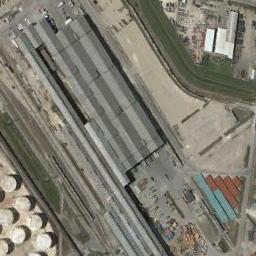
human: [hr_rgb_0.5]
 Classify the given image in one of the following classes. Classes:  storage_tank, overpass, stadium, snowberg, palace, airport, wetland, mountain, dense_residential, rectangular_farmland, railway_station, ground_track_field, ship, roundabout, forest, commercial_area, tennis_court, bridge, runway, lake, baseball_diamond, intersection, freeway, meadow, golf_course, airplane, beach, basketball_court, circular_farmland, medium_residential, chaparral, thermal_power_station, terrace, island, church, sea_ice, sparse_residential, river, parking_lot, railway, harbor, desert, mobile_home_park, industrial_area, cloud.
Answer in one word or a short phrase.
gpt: industrial_area